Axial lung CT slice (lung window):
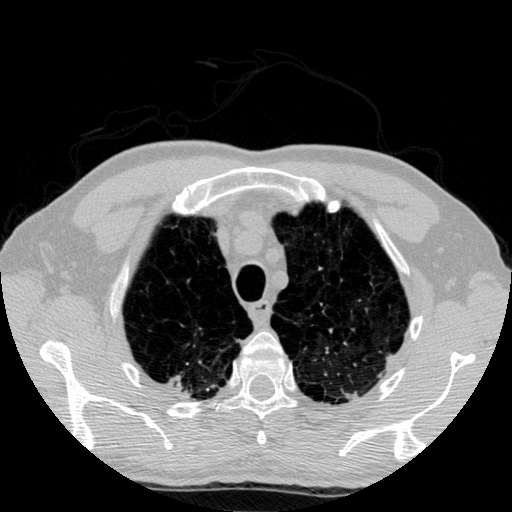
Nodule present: no